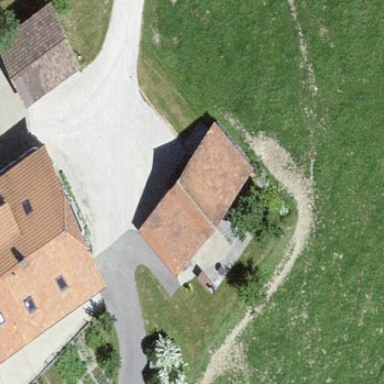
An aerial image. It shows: Barn.